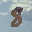
Label: 8